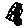
Label: square